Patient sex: M
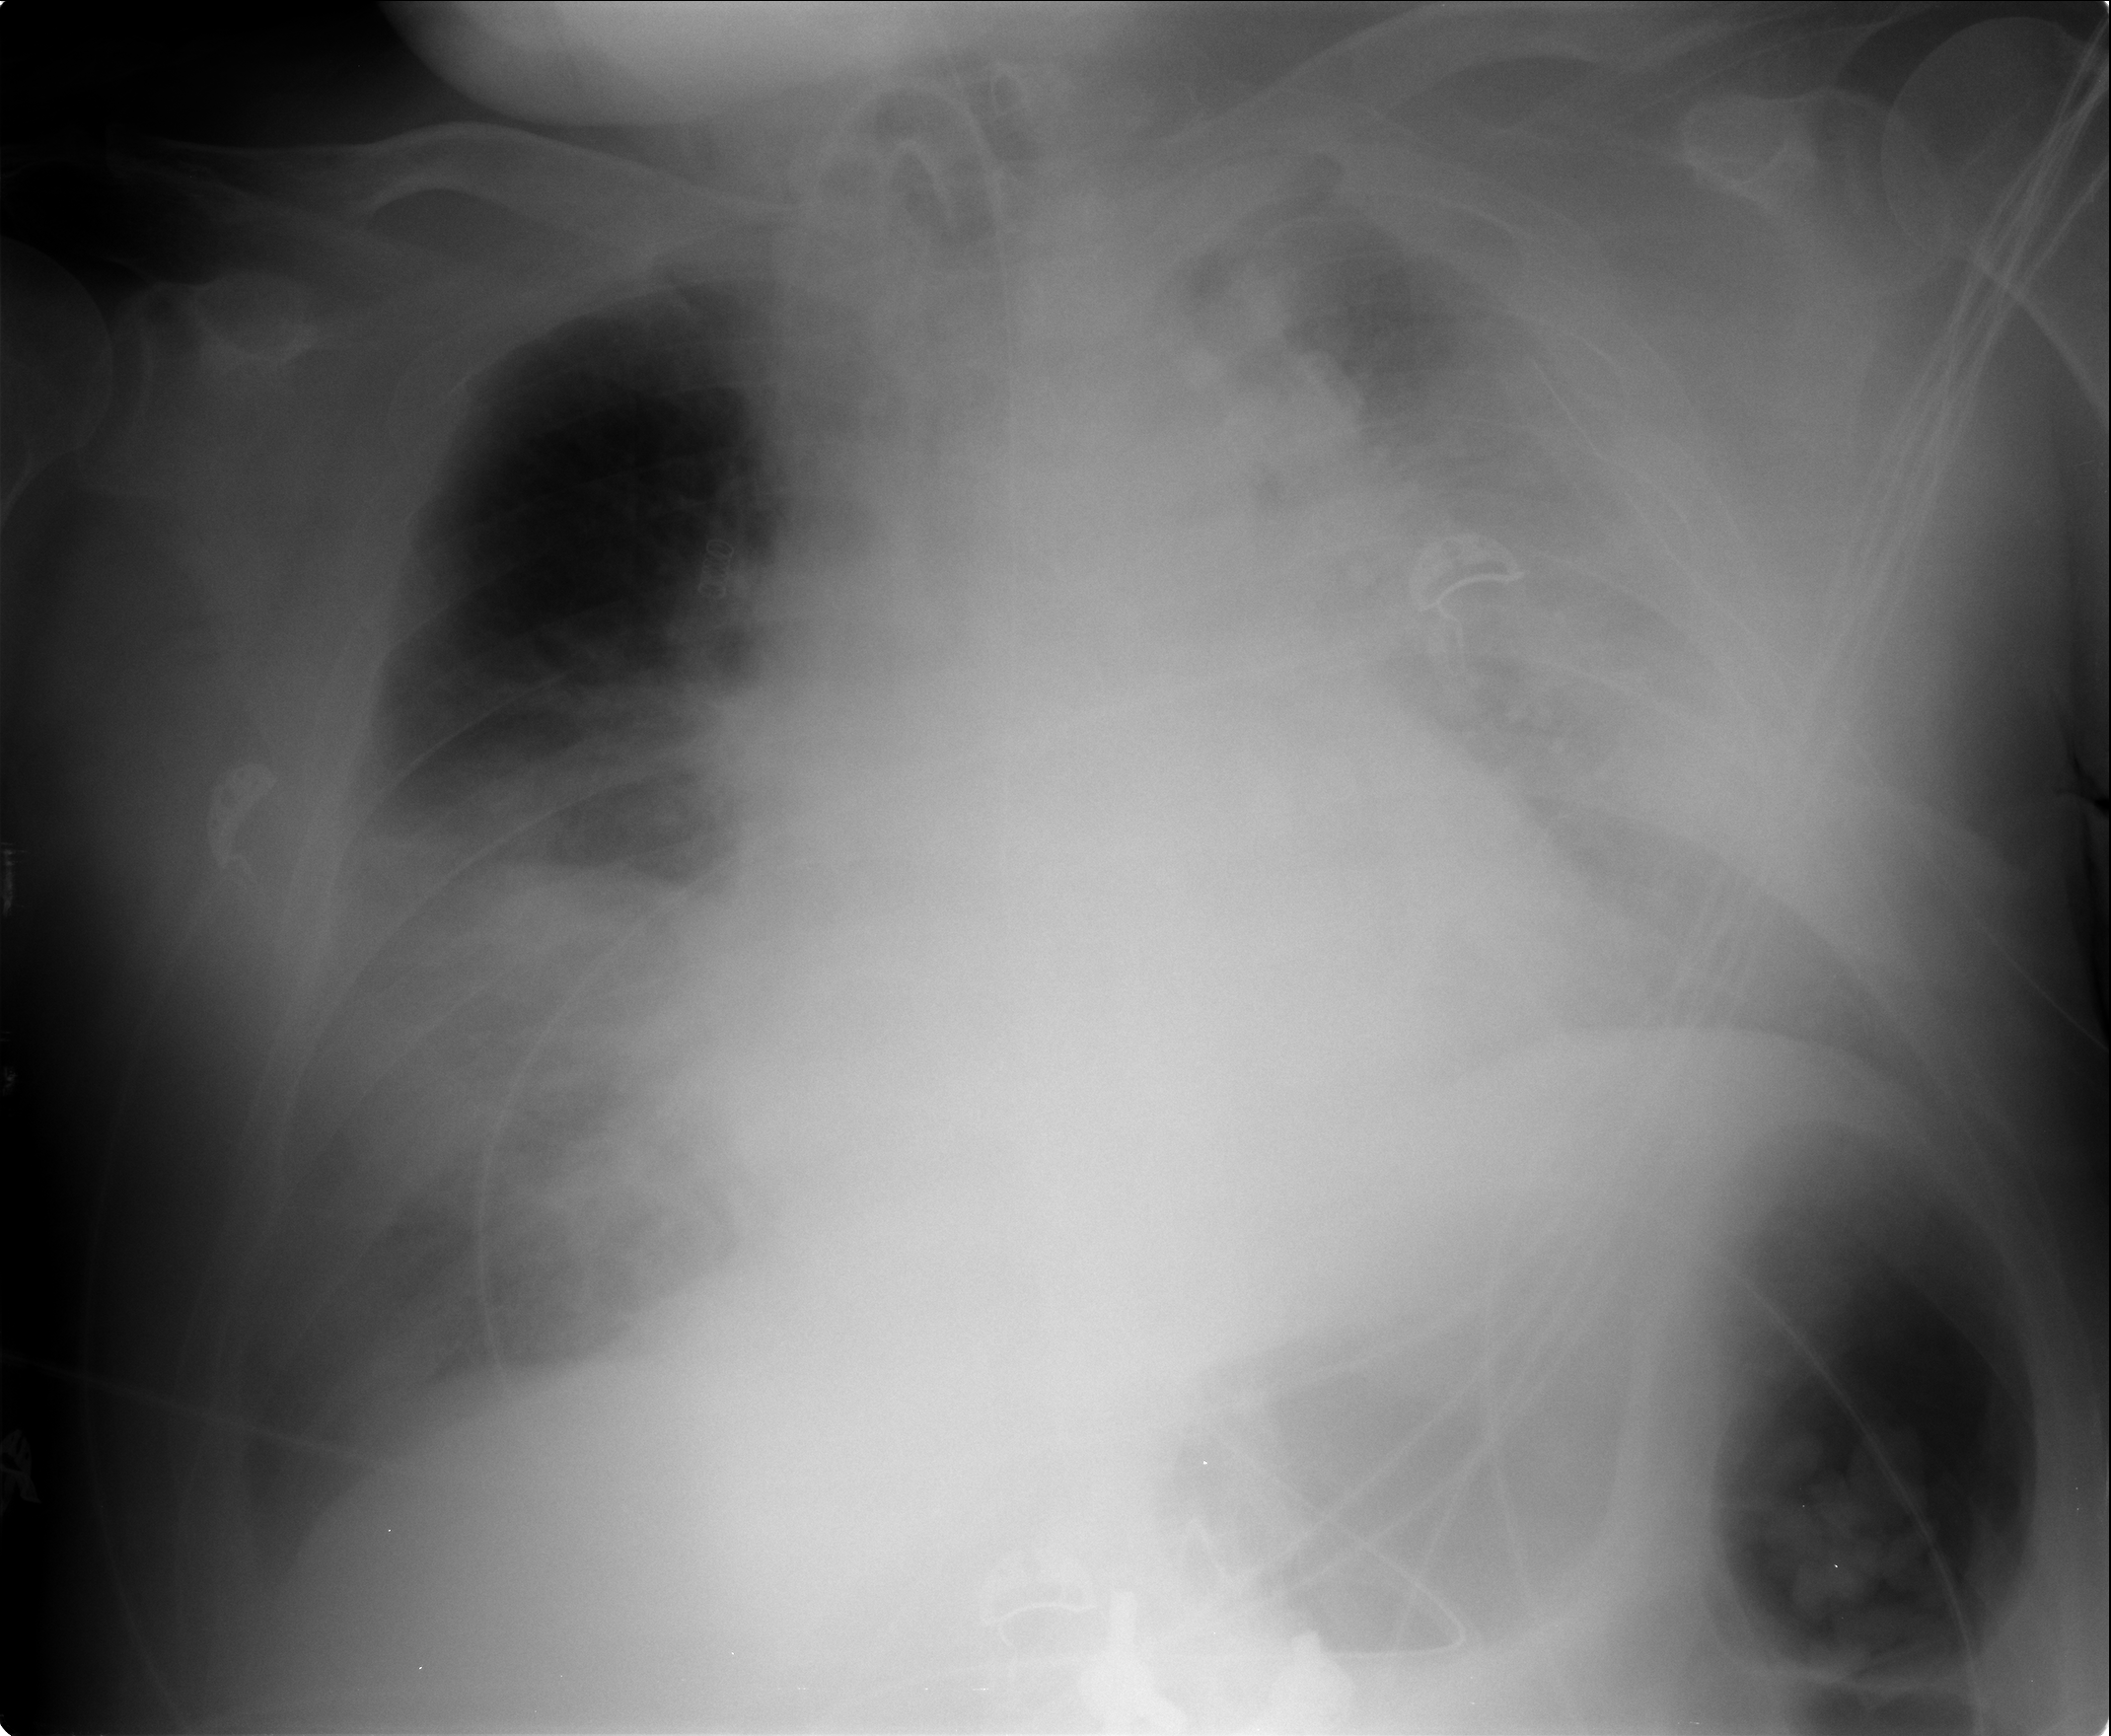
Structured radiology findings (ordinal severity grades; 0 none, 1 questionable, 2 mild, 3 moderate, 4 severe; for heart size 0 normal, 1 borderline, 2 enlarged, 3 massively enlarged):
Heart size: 2
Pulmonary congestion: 2
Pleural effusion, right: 3
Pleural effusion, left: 0
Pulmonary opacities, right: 1
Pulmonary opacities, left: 2
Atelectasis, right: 3
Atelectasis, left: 2